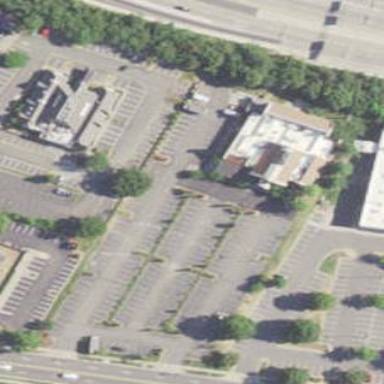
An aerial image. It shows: Retail area.